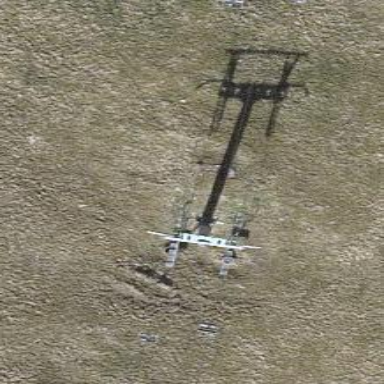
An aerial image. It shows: Pylon for aerialway.